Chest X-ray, PA view. Patient: 48 years old, sex F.
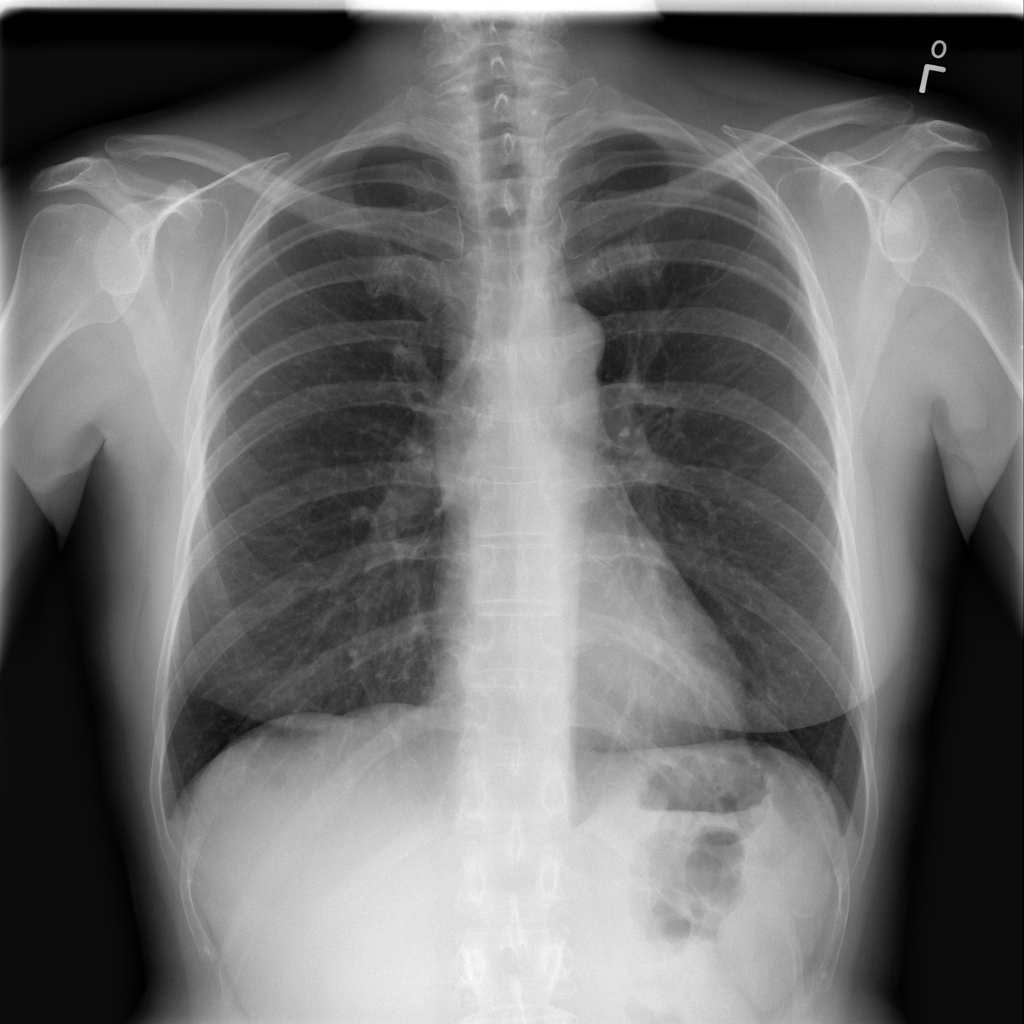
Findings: Infiltration